Question: I need to change the underline color of the ActionBar tabs programmatically. I've checked around SO and found nothing; I've looked at <URL>, but none of the answers helped.
I know how to change the color in styles.xml like so:
'''
<style name="ActionBarTabStyle" parent="@android:style/Widget.Holo.ActionBar.TabView">
<item name="android:background">@color/red</item>
</style>
'''

I know how to change the background color, but I need to change the color of the white line below Tab 1.
I need to change this color while the app is running, using Java code. Is there any way to do this?
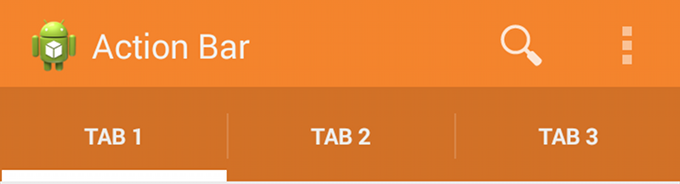
Answer: there are two ways you can do this
you can get action bar instance and call actionbar.setBackgroundDrawable with this you can change background color of the action bar
else define two different custom themes in app and change the theme programatically.